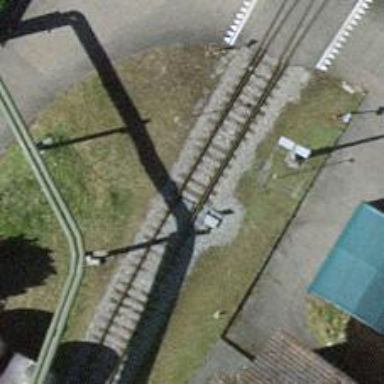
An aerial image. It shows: Railway switch.